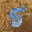
Label: 5